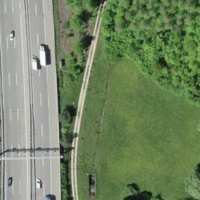
EUNIS habitat code: 57
Species observed at this site:
Milvus milvus
Ciconia ciconia